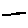
Label: line